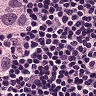
Metastatic tissue present: yes